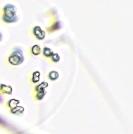
Label: Phaeocystis